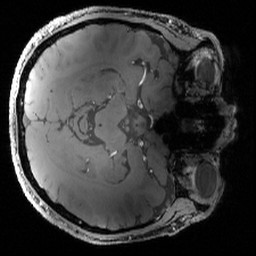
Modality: MP2RAGE
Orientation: axial
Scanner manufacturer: siemens
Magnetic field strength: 6.98 T
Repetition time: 4.75 s
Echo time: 0.00277 s